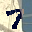
Label: 7